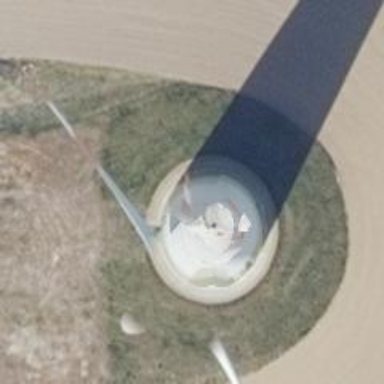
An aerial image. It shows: Wind generator powered by horizontal axis wind turbine.